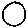
Label: circle